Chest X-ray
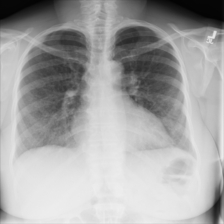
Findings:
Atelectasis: negative
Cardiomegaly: negative
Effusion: negative
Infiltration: negative
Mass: negative
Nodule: negative
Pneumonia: negative
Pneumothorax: negative
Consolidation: negative
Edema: negative
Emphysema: negative
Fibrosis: negative
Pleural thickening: negative
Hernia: negative